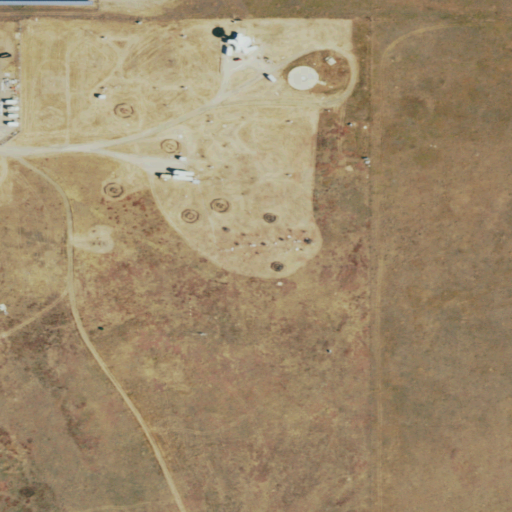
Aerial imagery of mountain in Colorado named Lake Mesa containing grassland, shrub, and open development